Interaction volume radius: 5 \u00c5
Interaction volume height: 10 \u00c5
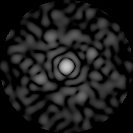
Disorder parameter: 0.8537